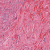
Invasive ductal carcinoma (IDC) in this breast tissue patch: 0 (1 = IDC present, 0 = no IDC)